Field crop: maize
Growth stage: 2
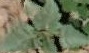
Species: datura